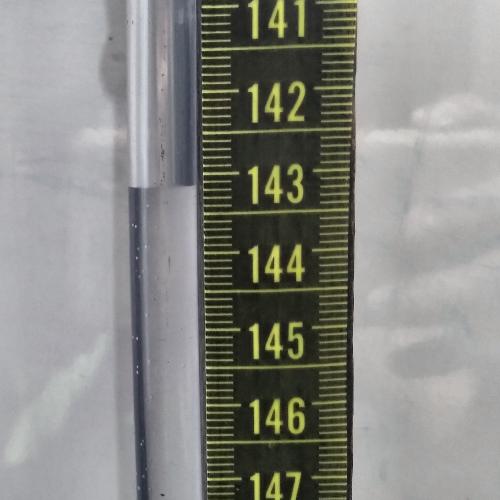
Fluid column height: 143.1 cm